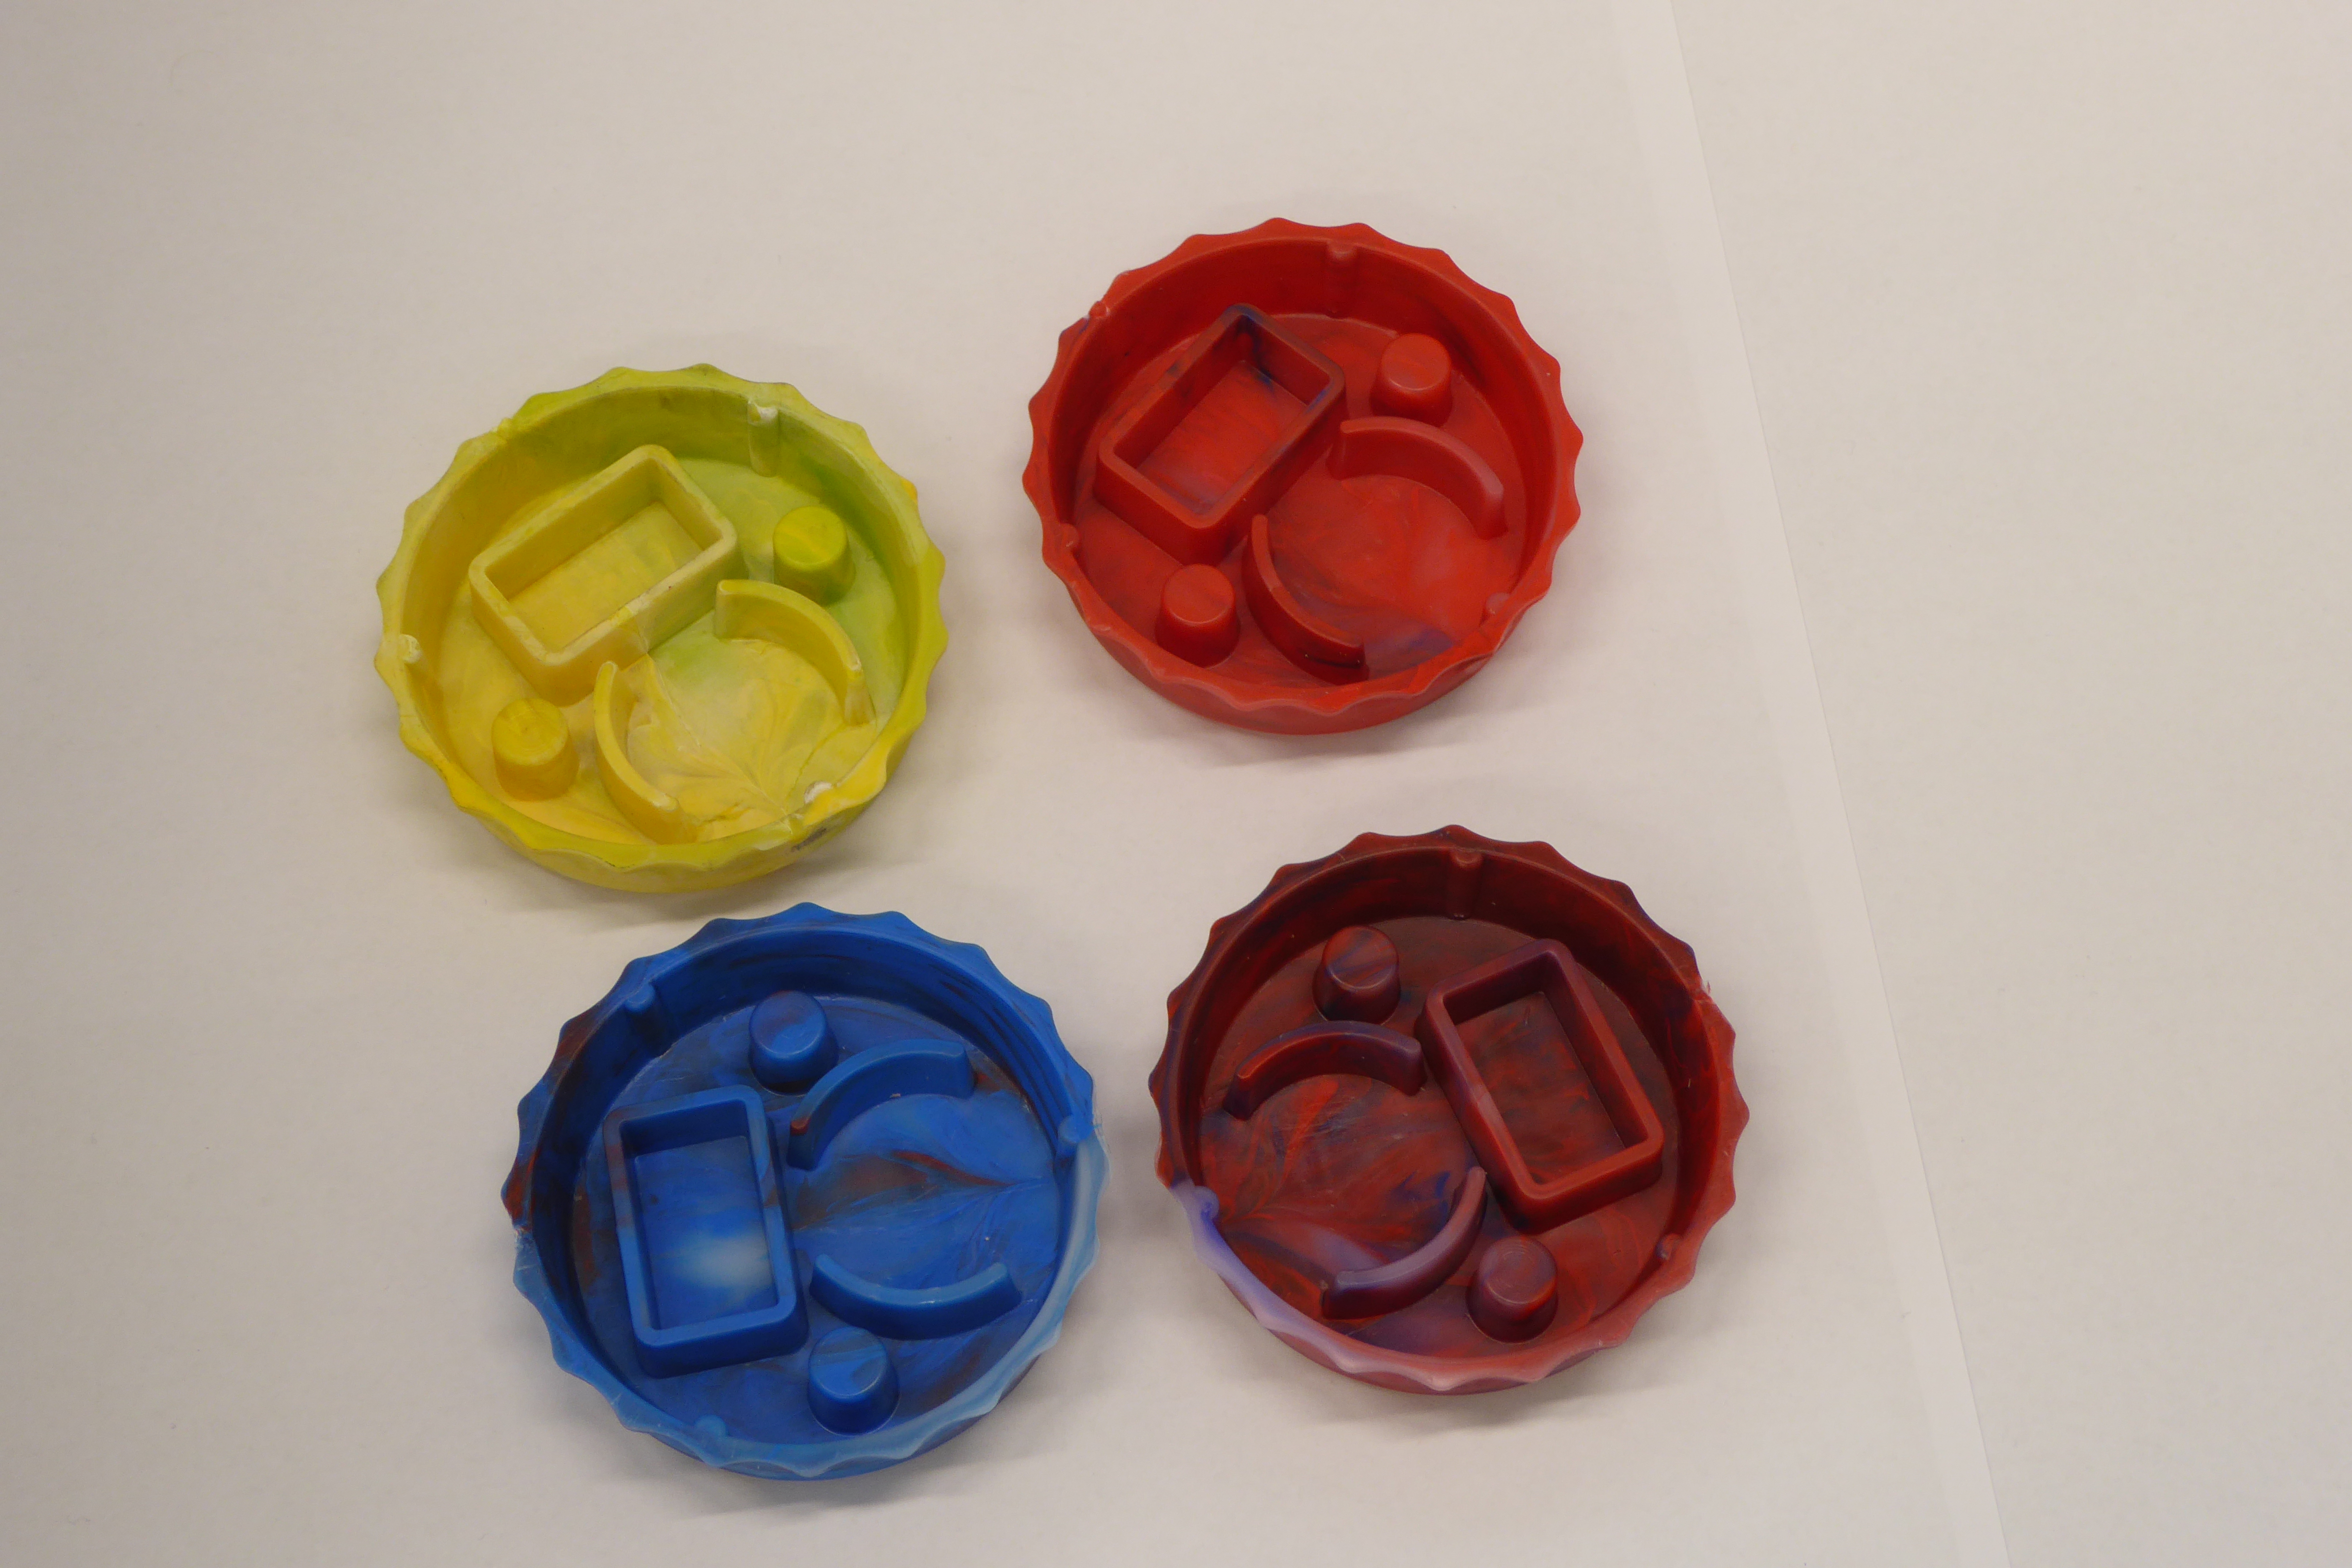
Label: Bottle Opener - Cover